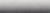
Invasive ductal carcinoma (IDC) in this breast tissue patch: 0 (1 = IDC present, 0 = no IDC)